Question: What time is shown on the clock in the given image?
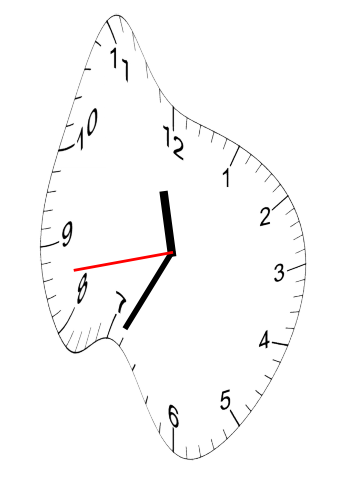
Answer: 11:34:43